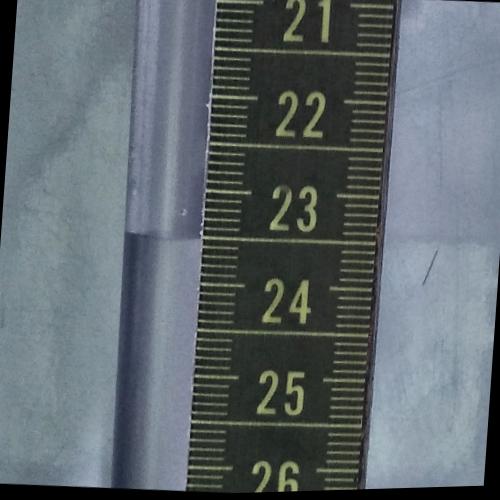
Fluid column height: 23.5 cm